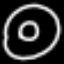
Label: donut